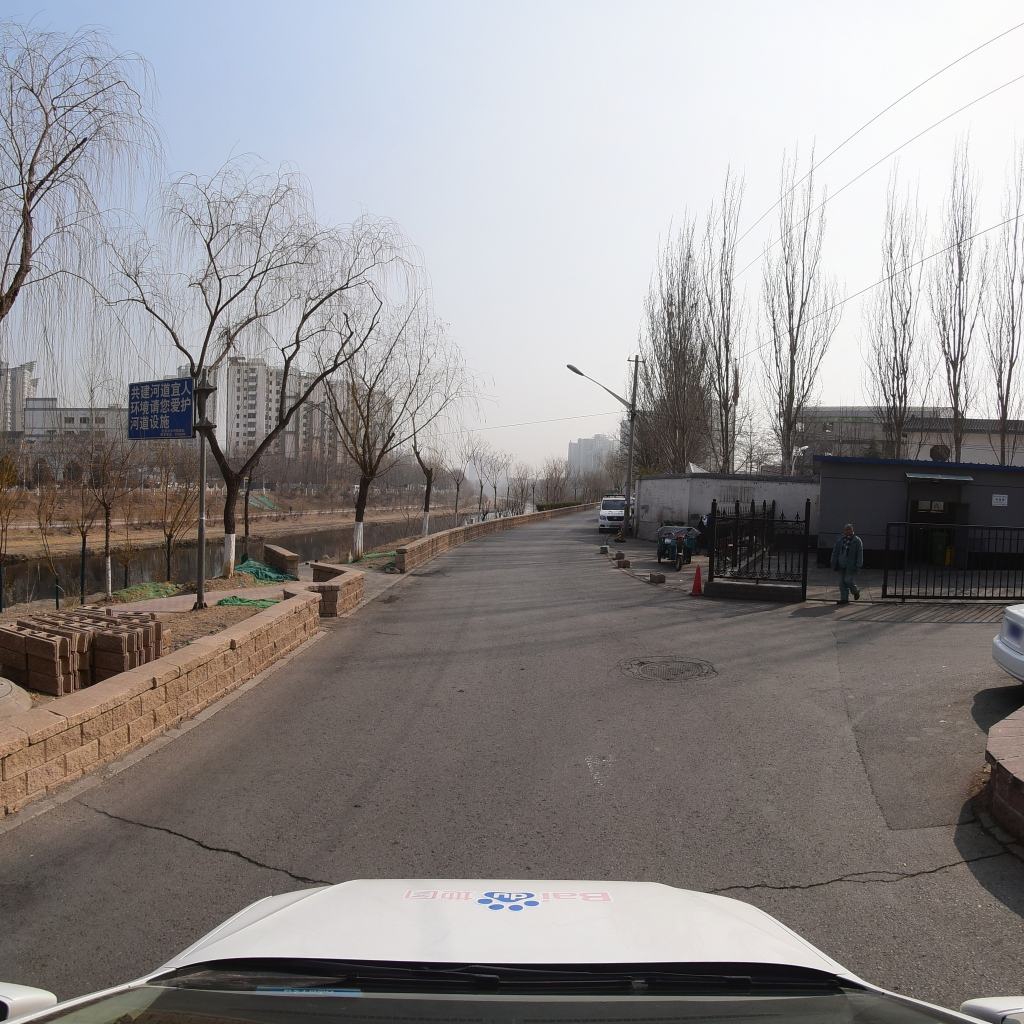
Region: Fengtai
Road damage annotations: transverse crack, transverse crack, manhole cover, transverse crack, longitudinal crack